Question: I have two tables
Table 'Teams' has two columns
'''
teamID,
teamName
'''
Table 'Match' has three columns
'''
matchID,
teamID_1,
teamID_2
'''
... like in image bellow:

How would I construct a select statement which will pull through the 'Teams.teamName' to both the 'Match.teamID_1' and the 'Match.teamID_2' based on their respective IDs?
I can do that only with one column or another, but not both:
'''
SELECT Match.matchID, Teams.teamName
FROM Match
INNER JOIN Teams ON Match.teamID_1 = Teams.teamID
'''
OR
'''
SELECT Match.matchID, Teams.teamName
FROM Match
INNER JOIN Teams ON Match.teamID_2 = Teams.teamID
'''
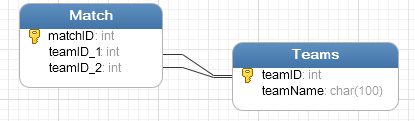
Answer: You can join the same table multiple times. Just alias them ('t1' and 't2' as shown below):
'''
SELECT
Match.matchID,
t1.teamName,
t2.teamName
FROM Match
INNER JOIN Teams t1 ON Match.teamID_1 = t1.teamID
INNER JOIN Teams t2 ON Match.teamID_2 = t2.teamID
'''